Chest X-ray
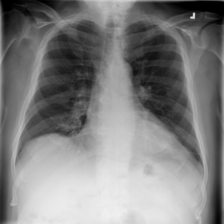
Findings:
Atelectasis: negative
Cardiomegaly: negative
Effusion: negative
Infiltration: negative
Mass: negative
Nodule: negative
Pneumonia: negative
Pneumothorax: negative
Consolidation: negative
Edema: negative
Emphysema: negative
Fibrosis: negative
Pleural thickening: negative
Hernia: negative